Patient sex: F
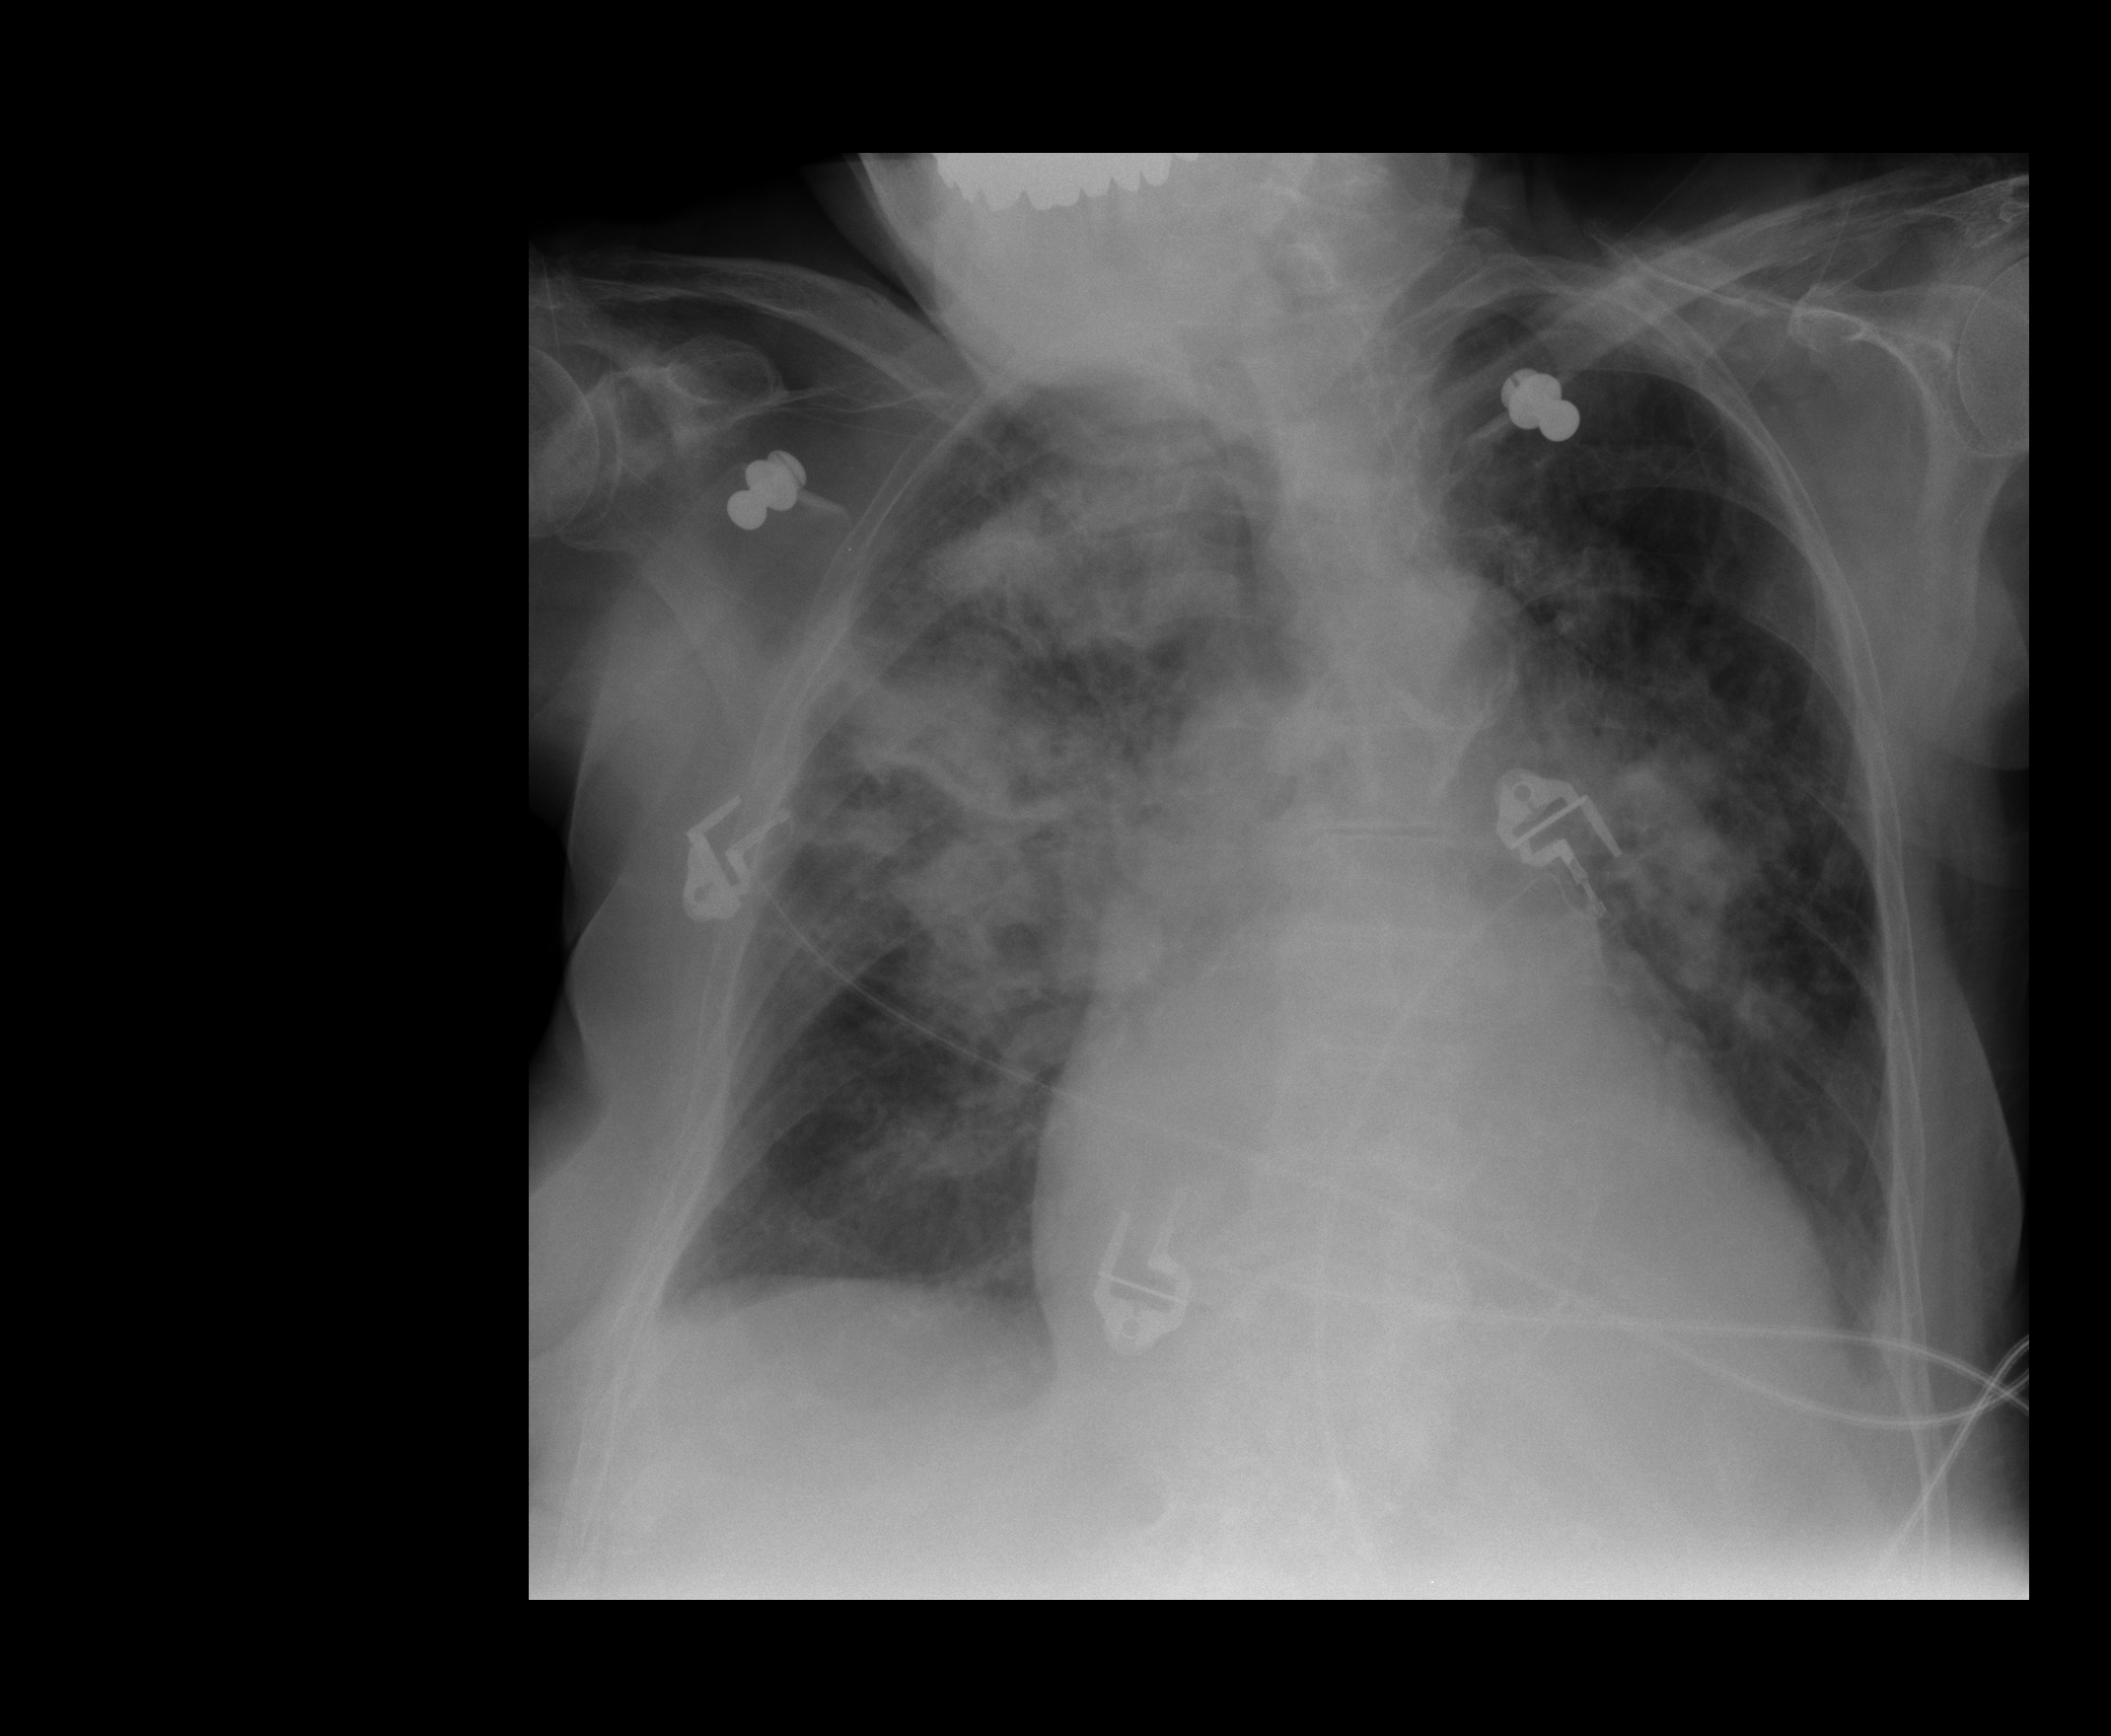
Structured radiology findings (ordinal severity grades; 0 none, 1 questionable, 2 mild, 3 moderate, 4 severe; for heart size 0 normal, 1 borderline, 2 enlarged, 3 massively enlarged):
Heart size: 2
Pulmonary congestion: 2
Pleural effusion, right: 2
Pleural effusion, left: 2
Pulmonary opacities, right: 4
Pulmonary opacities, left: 3
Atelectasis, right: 2
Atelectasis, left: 2